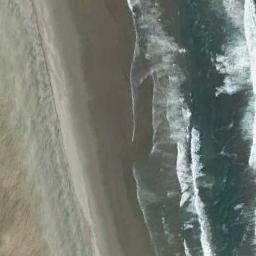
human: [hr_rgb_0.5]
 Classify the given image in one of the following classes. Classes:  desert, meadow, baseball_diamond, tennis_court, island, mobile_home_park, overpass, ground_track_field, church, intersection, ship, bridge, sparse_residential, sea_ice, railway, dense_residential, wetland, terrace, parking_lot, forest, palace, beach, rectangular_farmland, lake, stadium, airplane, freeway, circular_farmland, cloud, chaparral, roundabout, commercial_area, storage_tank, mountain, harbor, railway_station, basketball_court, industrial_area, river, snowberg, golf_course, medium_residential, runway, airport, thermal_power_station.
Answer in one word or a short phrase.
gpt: beach